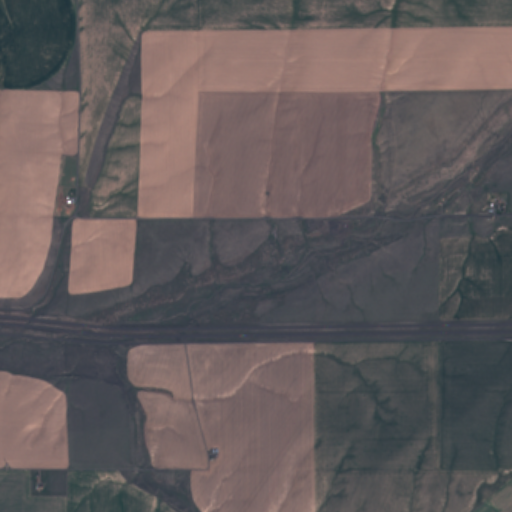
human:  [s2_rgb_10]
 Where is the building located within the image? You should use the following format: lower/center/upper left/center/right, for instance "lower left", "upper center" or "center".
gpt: The building is located in the center right of the image.
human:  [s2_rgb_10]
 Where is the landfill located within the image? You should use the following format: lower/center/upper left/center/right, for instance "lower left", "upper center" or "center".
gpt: There is no landfill in the image.